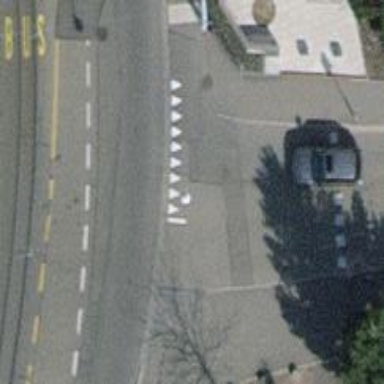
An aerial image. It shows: Unmarked crossing with traffic calming table on the road.